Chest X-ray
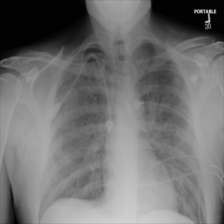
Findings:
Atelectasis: negative
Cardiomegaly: negative
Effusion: positive
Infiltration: positive
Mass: negative
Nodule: negative
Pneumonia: negative
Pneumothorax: negative
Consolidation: negative
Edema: negative
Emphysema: negative
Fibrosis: negative
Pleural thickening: negative
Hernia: negative